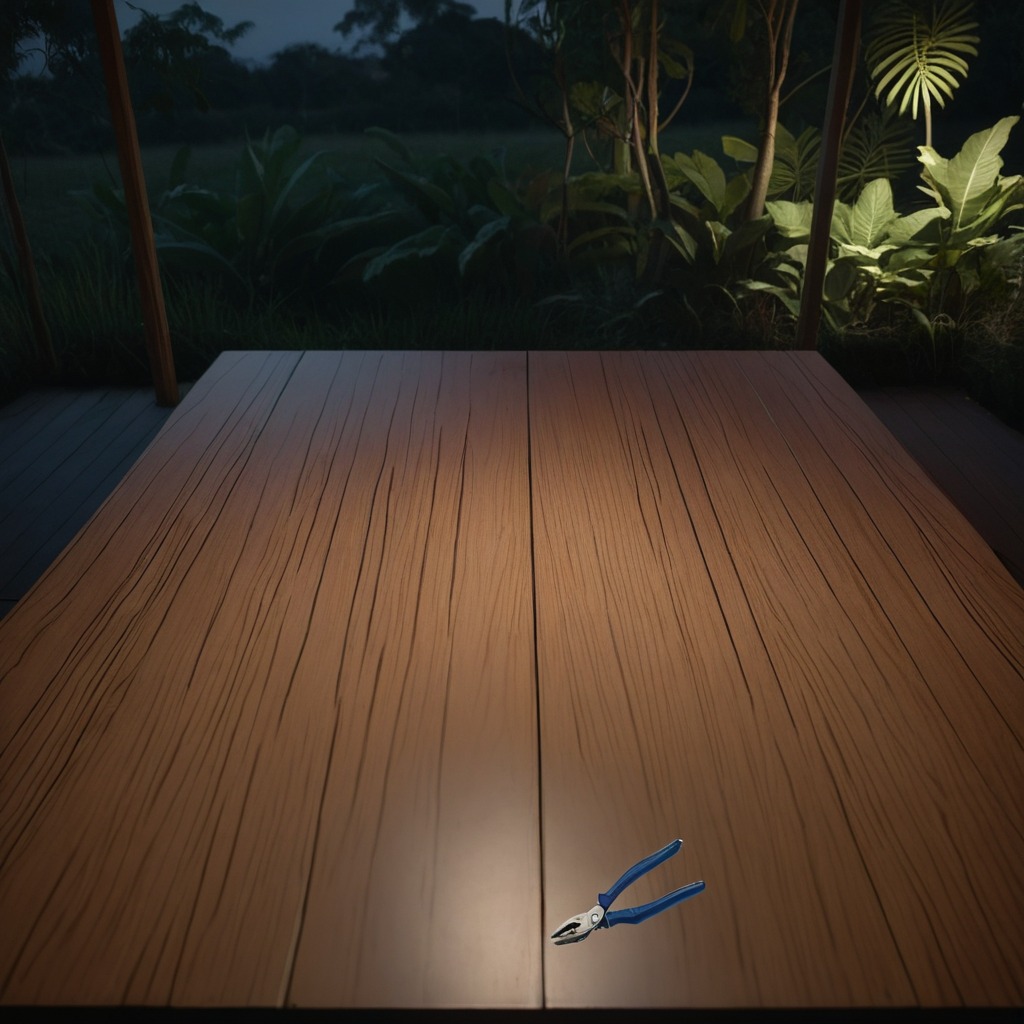
A plier is lying on a wooden table inside a jungle field workshop tent at night.